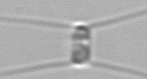
Label: Chaetoceros_similis